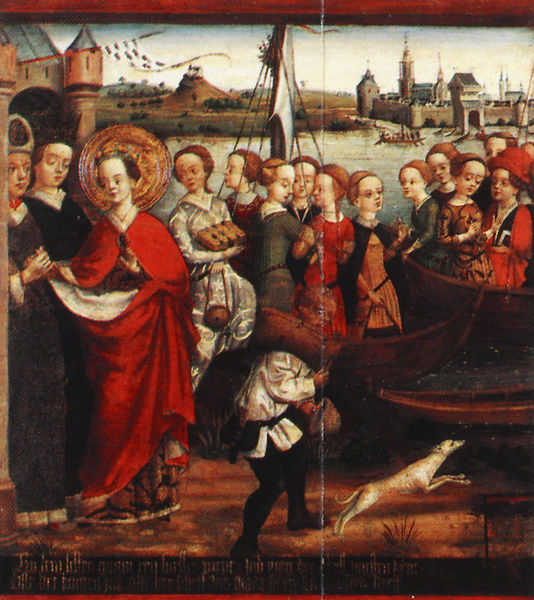
Titel: Ursula-Zyklus
Künstler: kölnisch Meister
Standort: Köln, St. Ursula (EU - D - NRW)
Schlagwörter: berg, gemälde, meer, umhang, wasser, weiß, bäume, fluss, frauen, menschen, see, stadt, braun, fenster, frau, hut, männer, gras, hund, rot, schloss, tier, öl, hügel, kirche, land, gewand, brosche, gotik, krone, renaissance, boot, boote, kinder, sack, turm, schiff, schiffe, schrift, segel, mauer, ladung, ölgemälde, rt, bischof, könig, papst, tafel, tor, zinnen, truhe, burg, türme, palast, vulkan, festung, kiste, tasche, stadttor, heiligenschein, pfarrer, nimbus, pastor, priester, heiliger, heilige, maria, träger, kästchen, anna, latein, köln, segensgestus, jungfrauen, ursula, heilge, hafenhund, ursulinen